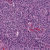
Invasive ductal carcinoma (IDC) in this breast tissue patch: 1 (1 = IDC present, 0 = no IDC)